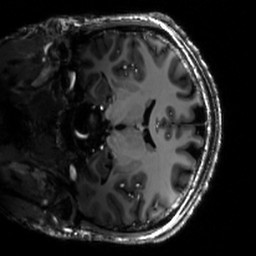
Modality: T1w
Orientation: coronal
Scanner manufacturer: siemens
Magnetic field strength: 6.98 T
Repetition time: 2.5 s
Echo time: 0.00305 s